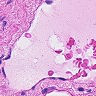
Metastatic tissue present: no